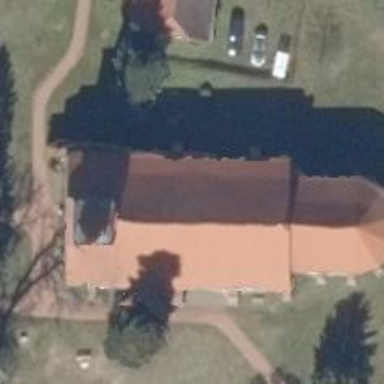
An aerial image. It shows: Beautiful church building.